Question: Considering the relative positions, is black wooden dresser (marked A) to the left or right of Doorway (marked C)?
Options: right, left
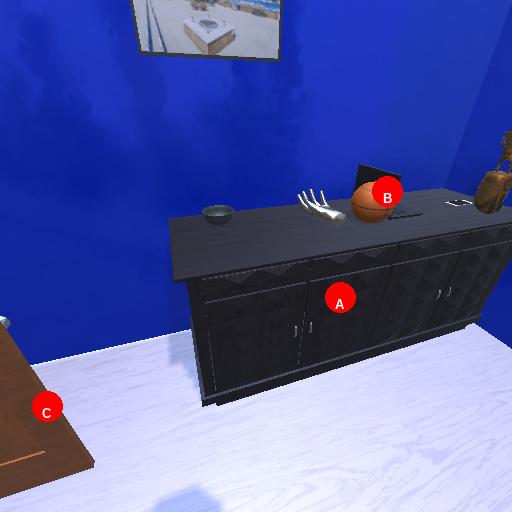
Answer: right